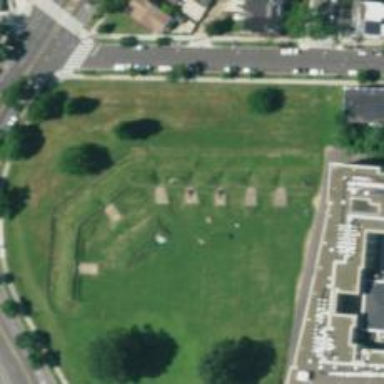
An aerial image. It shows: Historic cannon.